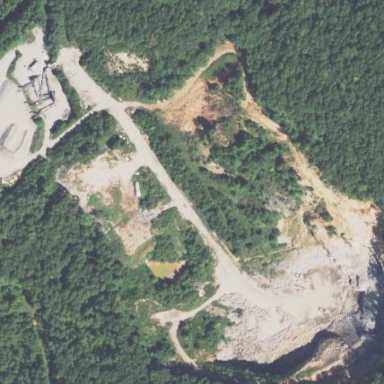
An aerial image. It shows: Quarry that is source of aggregate.